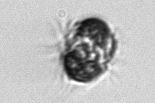
Label: Mesodinium